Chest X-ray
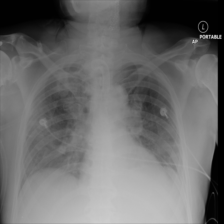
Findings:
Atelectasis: negative
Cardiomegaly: negative
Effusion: negative
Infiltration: positive
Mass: negative
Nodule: negative
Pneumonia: negative
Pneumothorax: negative
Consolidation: negative
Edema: negative
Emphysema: negative
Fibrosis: negative
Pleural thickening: negative
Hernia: negative